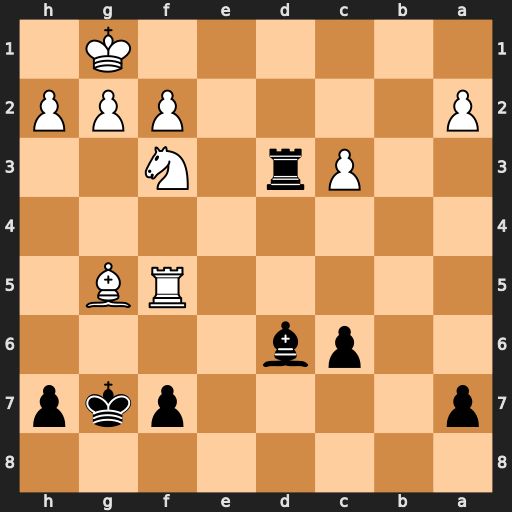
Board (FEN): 8/p4pkp/2pb4/5RB1/8/2Pr1N2/P4PPP/6K1
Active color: b
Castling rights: -
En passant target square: -
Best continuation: Rd1+ Ne1 Rxe1#